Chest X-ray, PA view. Patient: 45 years old, sex M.
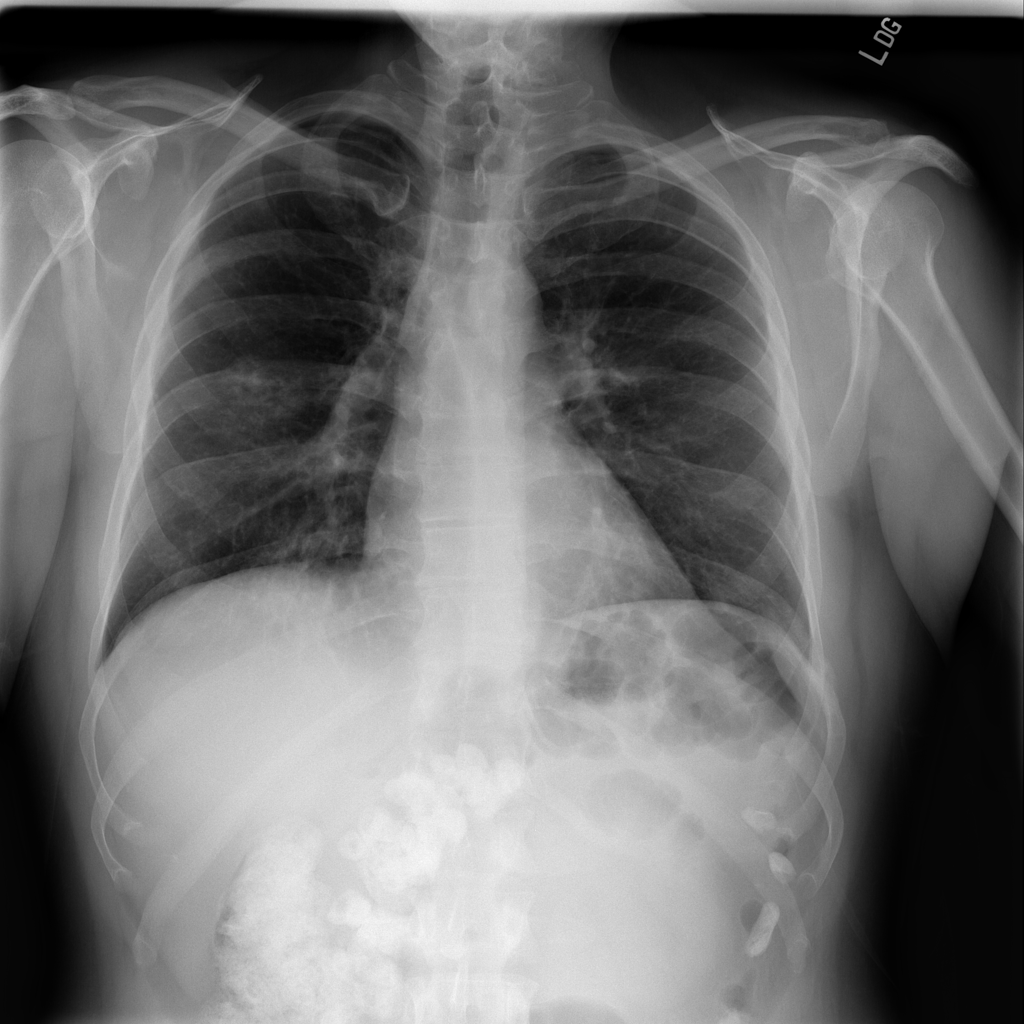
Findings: Infiltration